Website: lowes
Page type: payment
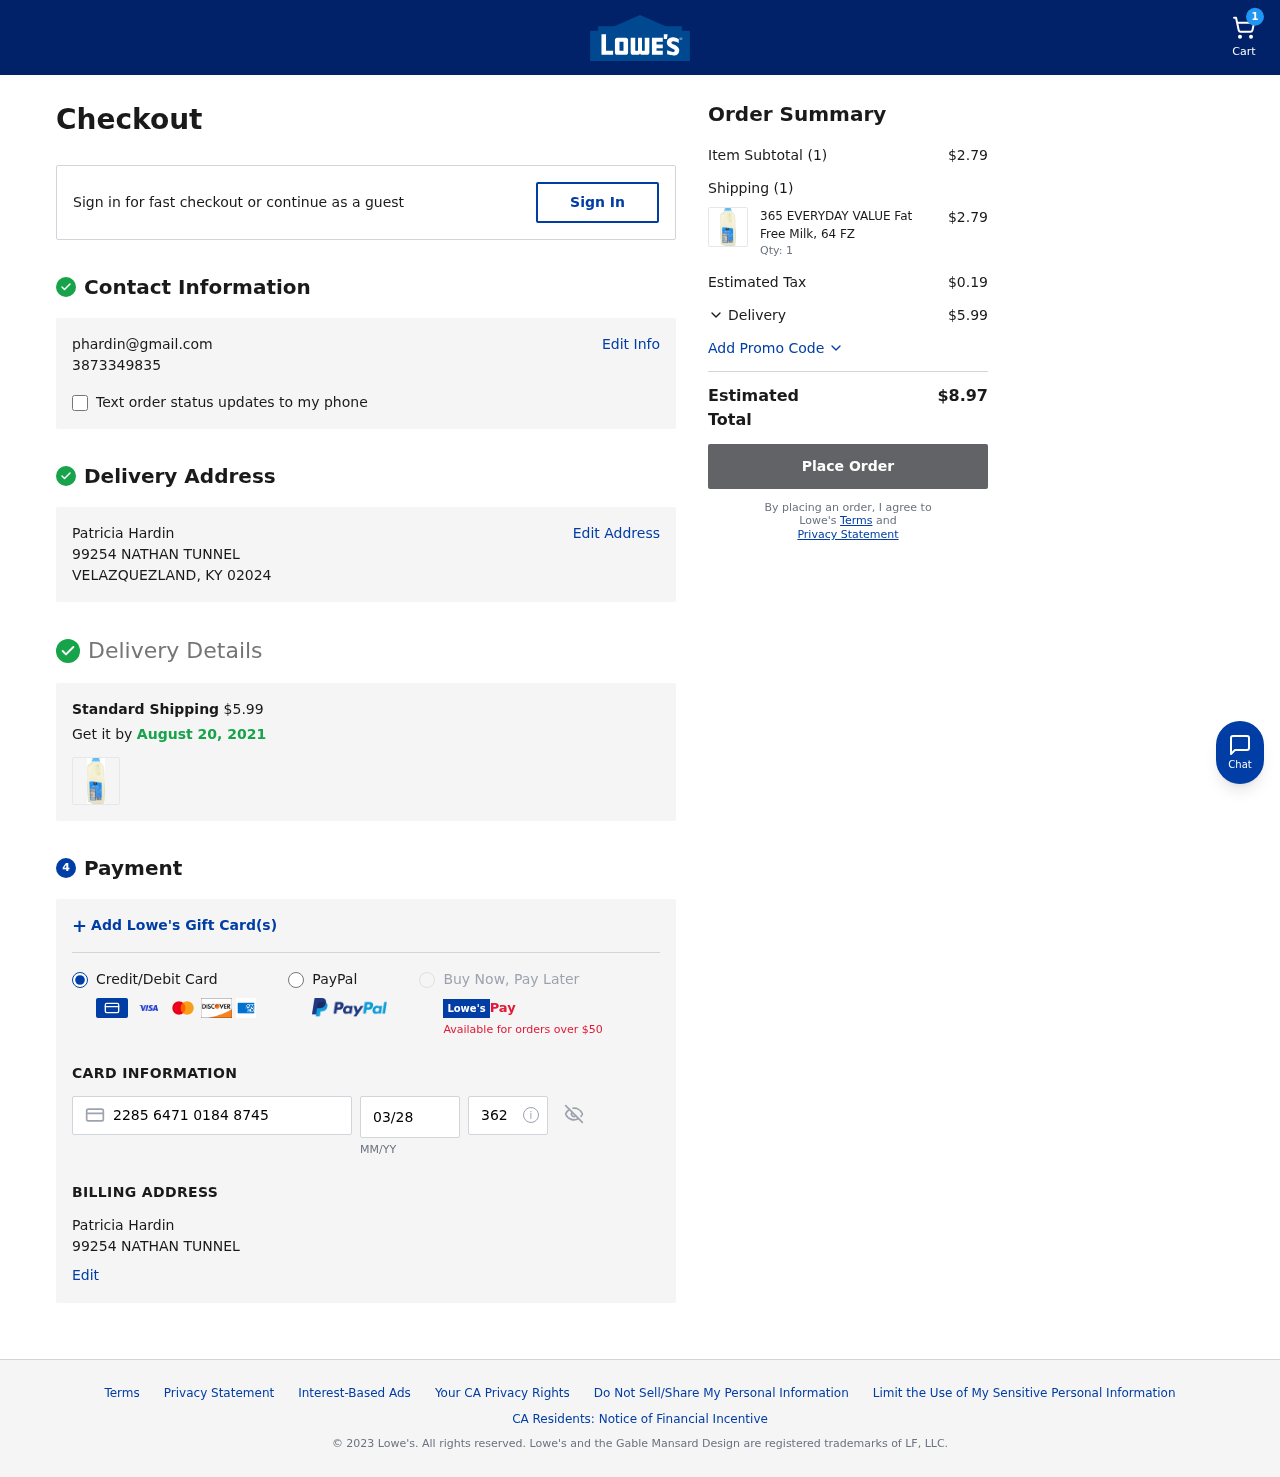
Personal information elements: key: PII_CARD_CVV
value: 362
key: PII_CARD_EXPIRY
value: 03/28
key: PII_CARD_NUMBER
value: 2285 6471 0184 8745
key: PII_EMAIL
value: phardin@gmail.com
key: PII_FULLNAME
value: Patricia Hardin
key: PII_FULLNAME2
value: Patricia Hardin
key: PII_PHONE
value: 3873349835
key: PII_STREET
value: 99254 NATHAN TUNNEL
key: PII_STREET2
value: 99254 NATHAN TUNNEL
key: PII_CITY_STATE_ZIP
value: VELAZQUEZLAND, KY 02024
Product elements: key: PRODUCT1_NAME
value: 365 EVERYDAY VALUE Fat Free Milk, 64 FZ
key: PRODUCT1_PRICE
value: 2.79
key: PRODUCT1_QUANTITY
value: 1
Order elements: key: ORDER_NUM_ITEMS
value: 1
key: ORDER_SHIPPING_COST
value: $5.99
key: ORDER_DELIVERY_DATE
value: August 20, 2021
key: ORDER_SUBTOTAL
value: $2.79
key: ORDER_NUM_ITEMS2
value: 1
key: ORDER_TAX
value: $0.19
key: ORDER_SHIPPING_COST2
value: $5.99
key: ORDER_TOTAL
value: $8.97